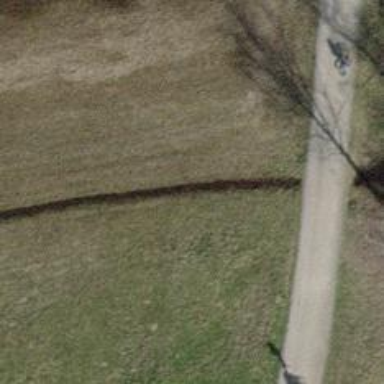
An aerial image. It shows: Culvert tunnel crossing ditch waterway.